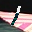
Label: 1